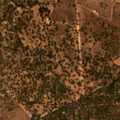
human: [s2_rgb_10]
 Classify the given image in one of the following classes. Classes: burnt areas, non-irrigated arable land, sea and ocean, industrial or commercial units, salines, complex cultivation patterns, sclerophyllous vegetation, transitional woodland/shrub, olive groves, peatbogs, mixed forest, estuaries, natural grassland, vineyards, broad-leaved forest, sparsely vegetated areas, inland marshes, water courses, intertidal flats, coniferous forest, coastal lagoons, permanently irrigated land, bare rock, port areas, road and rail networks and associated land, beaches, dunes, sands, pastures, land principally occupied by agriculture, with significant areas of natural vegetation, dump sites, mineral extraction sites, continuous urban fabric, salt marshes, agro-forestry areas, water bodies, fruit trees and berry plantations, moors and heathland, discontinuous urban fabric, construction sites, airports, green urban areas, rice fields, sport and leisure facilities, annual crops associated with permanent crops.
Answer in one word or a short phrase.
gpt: non-irrigated arable land, agro-forestry areas, broad-leaved forest, mixed forest